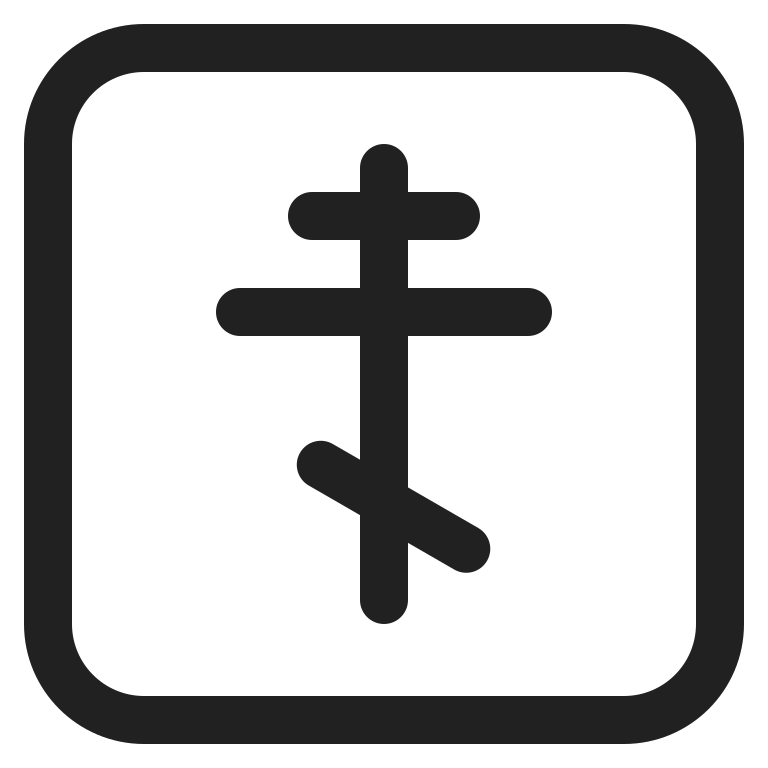
orthodox cross high contrast